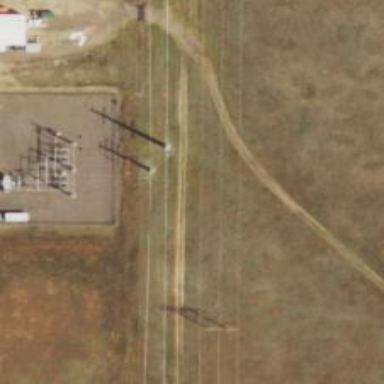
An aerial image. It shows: Power tower.